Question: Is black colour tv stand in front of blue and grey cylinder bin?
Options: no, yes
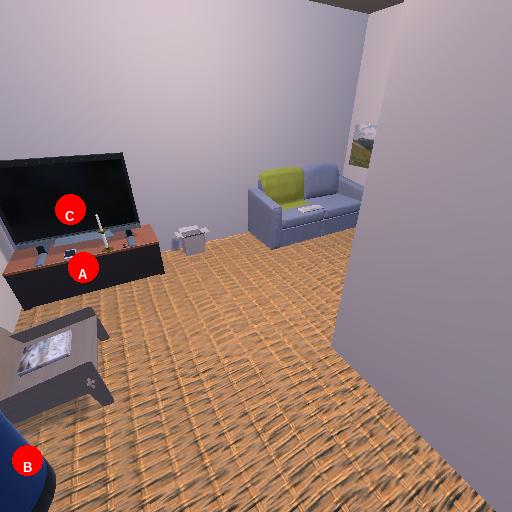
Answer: no